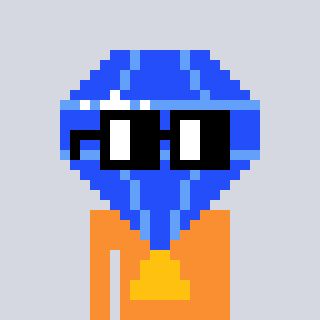
a pixel art character with square black glasses, a blue diamond-shaped head and a orange-colored body on a cool background